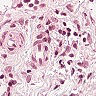
Metastatic tissue present: no